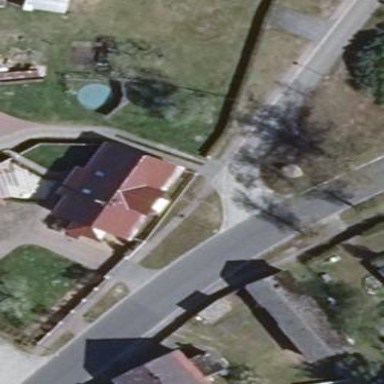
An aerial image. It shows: Apartments building with gabled roof oriented along.